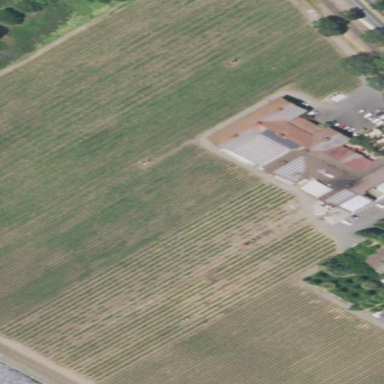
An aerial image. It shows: Vineyard where grapes are grown.